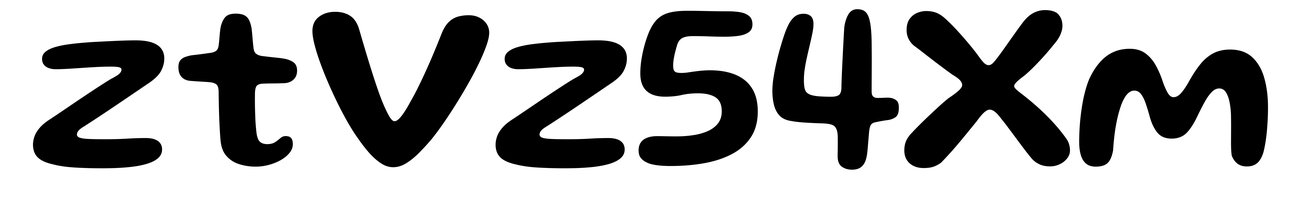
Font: Gluten_Medium